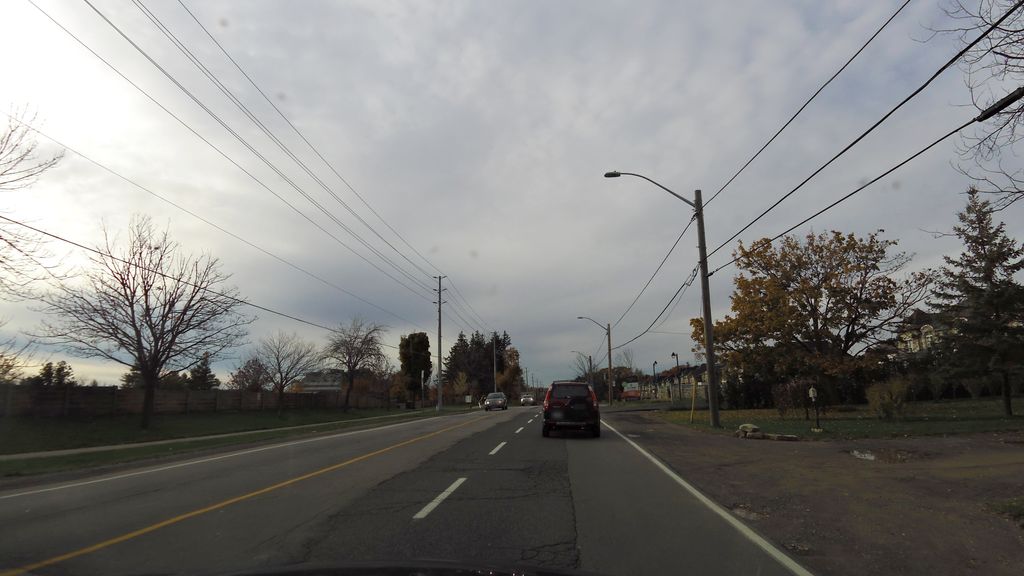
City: hamilton